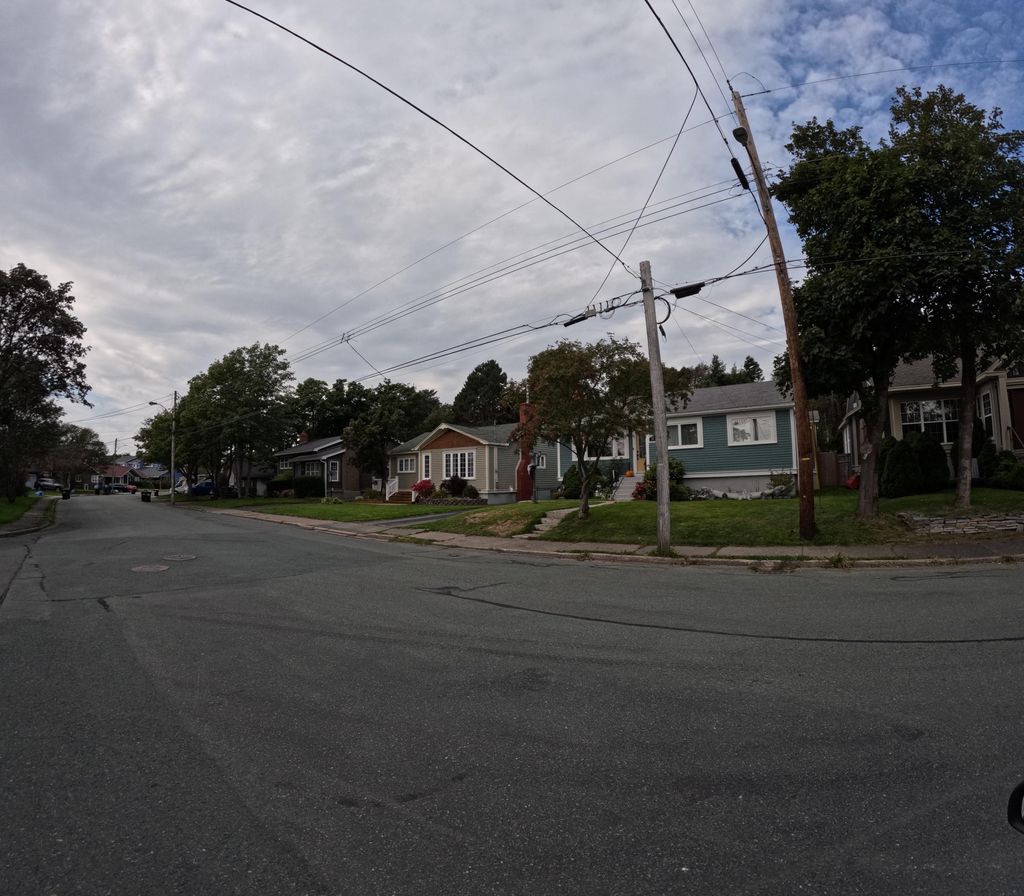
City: st_johns